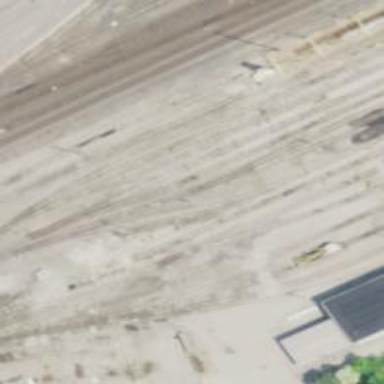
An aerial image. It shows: Railway yard in service.